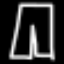
Label: pants